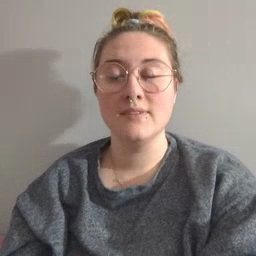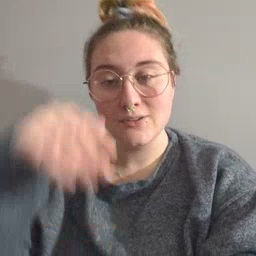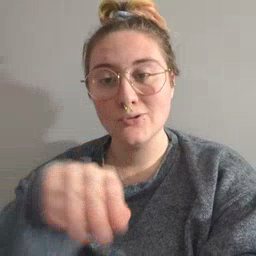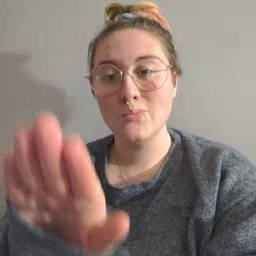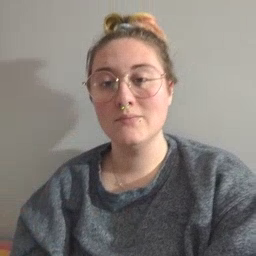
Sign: into